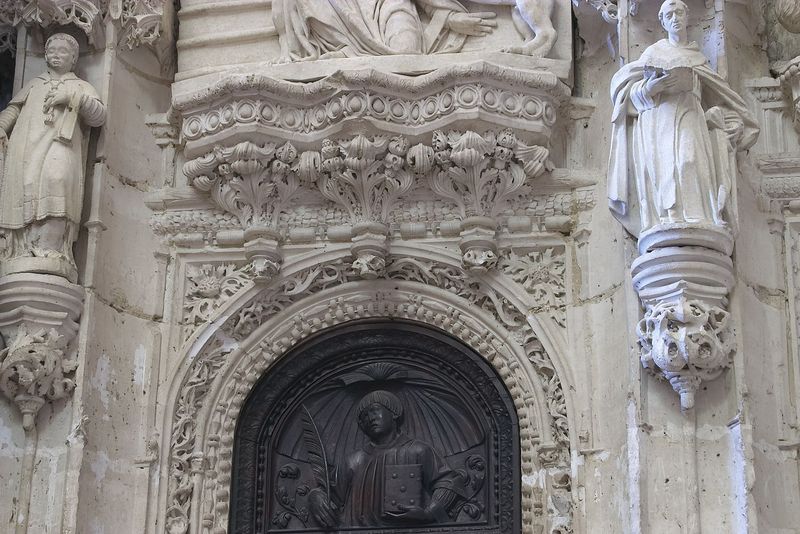
Titel: Chorschranke in Palencia
Standort: Palencia, San Antolin (EU - E)
Schlagwörter: blume, marmor, barock, stein, kirche, figur, rund, bogen, figuren, eingang, buch, portal, heilige, nischenfiguren, evangelisten